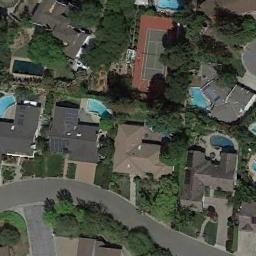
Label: tennis_court